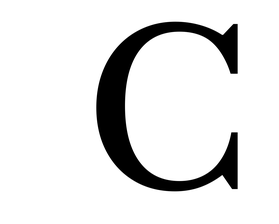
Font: LibreCaslonText_Regular